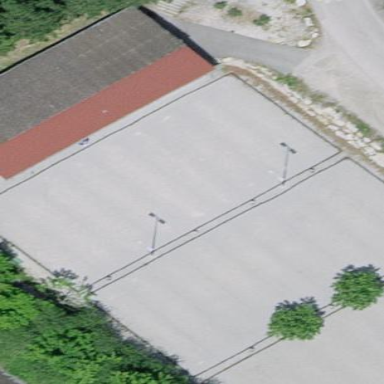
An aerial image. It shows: Pitch with fine gravel surface for playing boules.